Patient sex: M
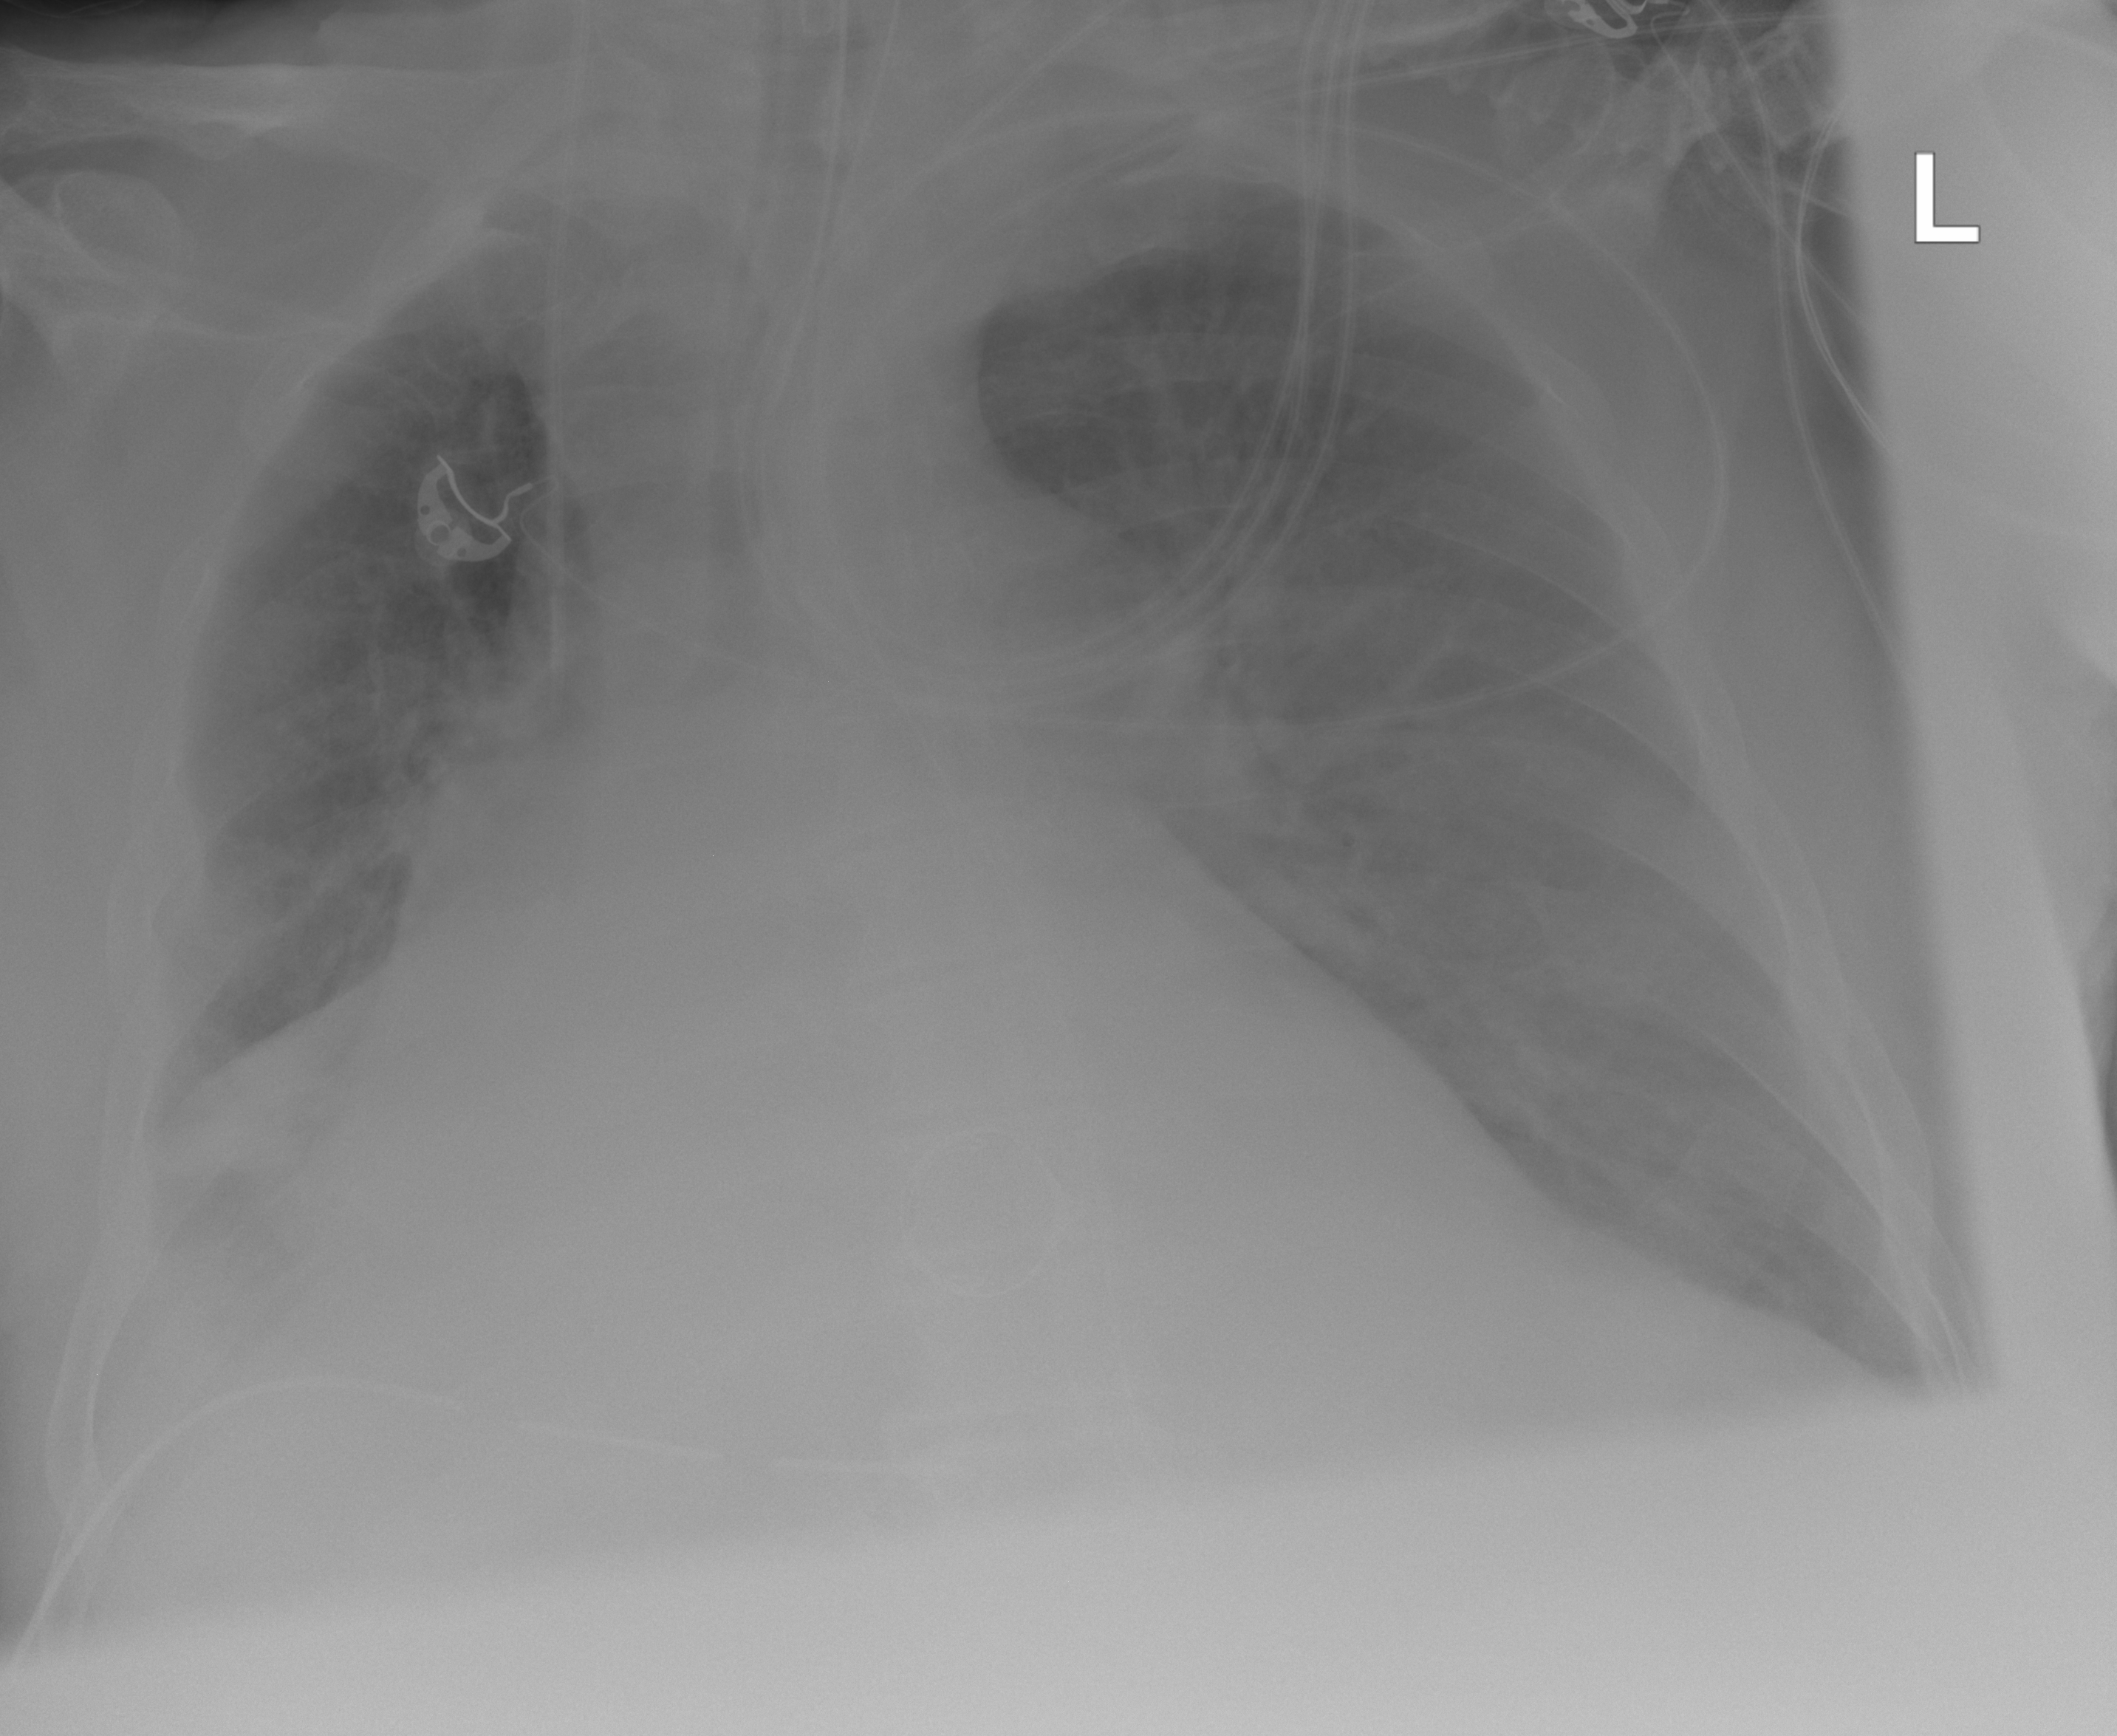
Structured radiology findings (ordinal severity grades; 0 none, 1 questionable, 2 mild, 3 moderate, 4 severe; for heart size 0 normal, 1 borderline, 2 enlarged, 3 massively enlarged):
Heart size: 3
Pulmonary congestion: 0
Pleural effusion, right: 2
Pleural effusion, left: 2
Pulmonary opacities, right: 0
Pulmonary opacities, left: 0
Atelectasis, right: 3
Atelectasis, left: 2